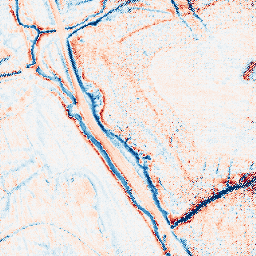
Category: edge_preserving
Decomposition family: anisotropic_diffusion
Decomposition parameters: iterations: 20
kappa: 30
gamma: 0.2
Upsampling method: regularized
Upsampling parameters: scale: 4
lambda_reg: 0.1
Upsampling scale: 4